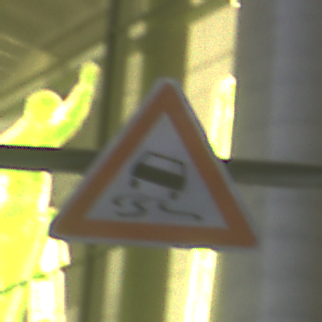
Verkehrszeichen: SchleuderOderRutschgefahr
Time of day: Night
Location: Outdoor (Urban)
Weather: PartlyCloudy
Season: NotSpecified
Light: Artificial